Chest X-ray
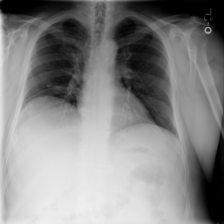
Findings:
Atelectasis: negative
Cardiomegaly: negative
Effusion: negative
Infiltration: negative
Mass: negative
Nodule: negative
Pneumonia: negative
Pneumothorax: negative
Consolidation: negative
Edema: negative
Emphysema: negative
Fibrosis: negative
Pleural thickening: negative
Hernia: negative